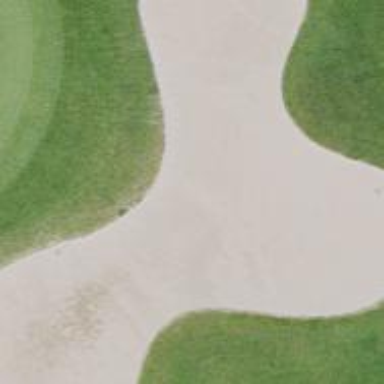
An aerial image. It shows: Golf bunker filled with sandy terrain.